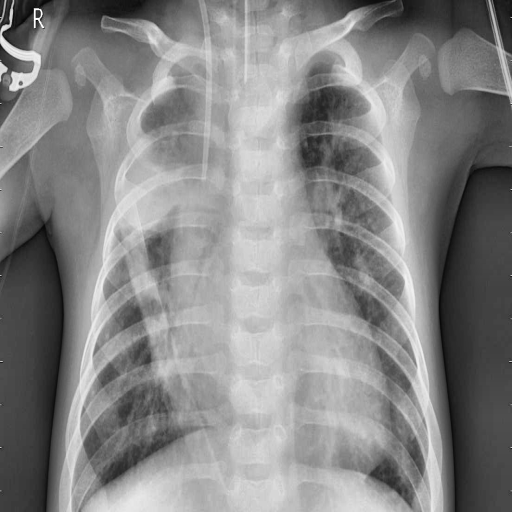
Finding: PNEUMONIA